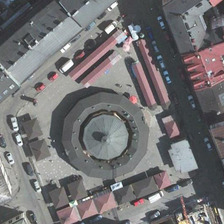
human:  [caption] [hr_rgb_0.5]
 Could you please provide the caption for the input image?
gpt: some buildings are around a church .

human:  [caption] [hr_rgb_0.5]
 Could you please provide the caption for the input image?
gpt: some buildings are around a church .

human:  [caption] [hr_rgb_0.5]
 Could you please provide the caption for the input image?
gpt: some buildings are around a church .

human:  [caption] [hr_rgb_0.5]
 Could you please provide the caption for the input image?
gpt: some buildings are around a church .

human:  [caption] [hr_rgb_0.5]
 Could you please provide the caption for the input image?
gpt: some buildings are around a church .